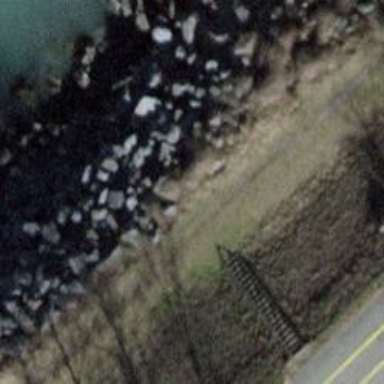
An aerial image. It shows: Set of steps on the road.